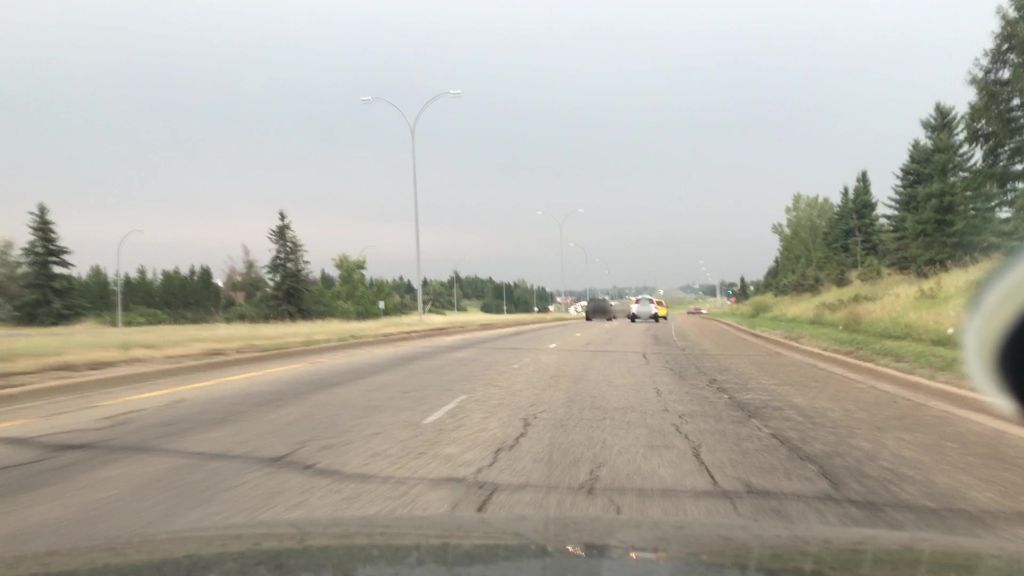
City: edmonton